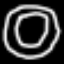
Label: donut